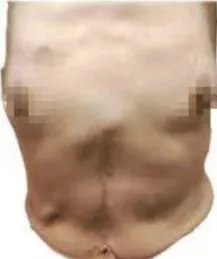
Image of skin lesions on May 4, 2023. Front view of the patient.
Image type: medical_photograph (skin_photograph)